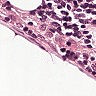
Metastatic tissue present: no